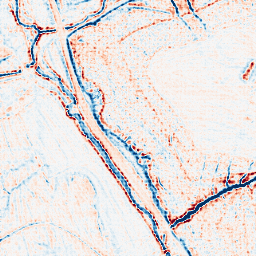
Category: edge_preserving
Decomposition family: bilateral
Decomposition parameters: d: 9
sigma_color: 100
sigma_space: 50
Upsampling method: sinc_hamming
Upsampling parameters: scale: 8
kernel_size: 8
Upsampling scale: 8